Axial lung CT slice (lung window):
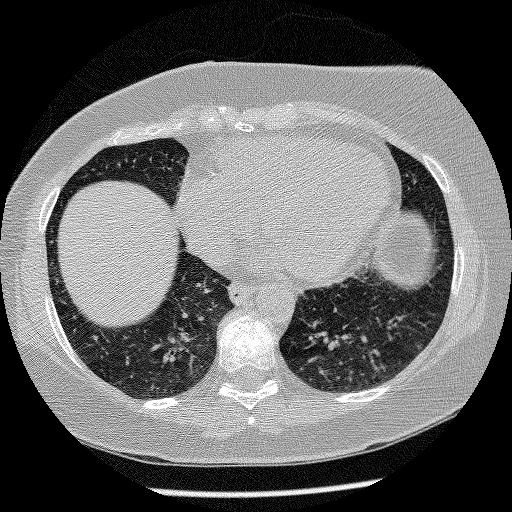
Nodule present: no